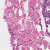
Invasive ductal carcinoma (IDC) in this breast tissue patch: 0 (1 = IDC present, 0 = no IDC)